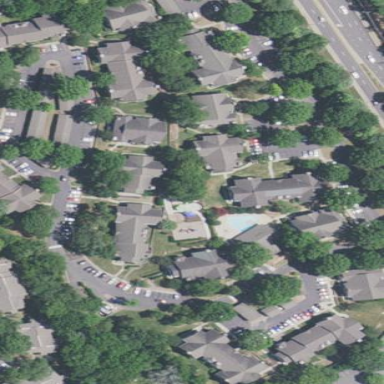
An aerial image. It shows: Residential area with apartments.